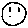
Label: smiley face